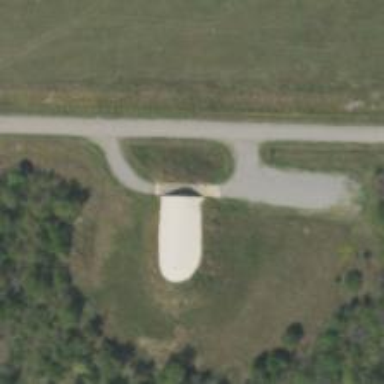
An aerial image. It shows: Military bunker.